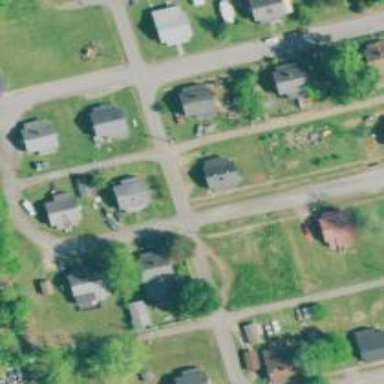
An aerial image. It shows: Alley classified as service road.